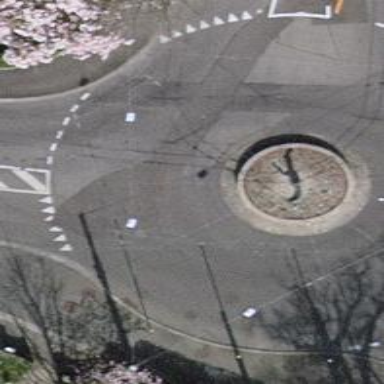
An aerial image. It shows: Secondary road with asphalt surface leading to roundabout. The roundabout has trolley wires above it.